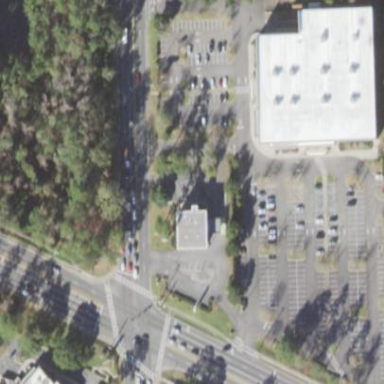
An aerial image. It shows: Department store in retail area.